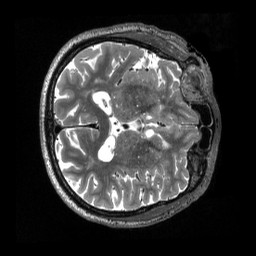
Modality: T2w
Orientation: axial
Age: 77
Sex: male
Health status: healthy
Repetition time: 3.2 s
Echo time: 0.563 s